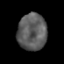
Tissue: prostate
Cell type: T cells
Senescence score: 0.3286
Nuclear area (px): 1045
Mean DAPI intensity: 92.712